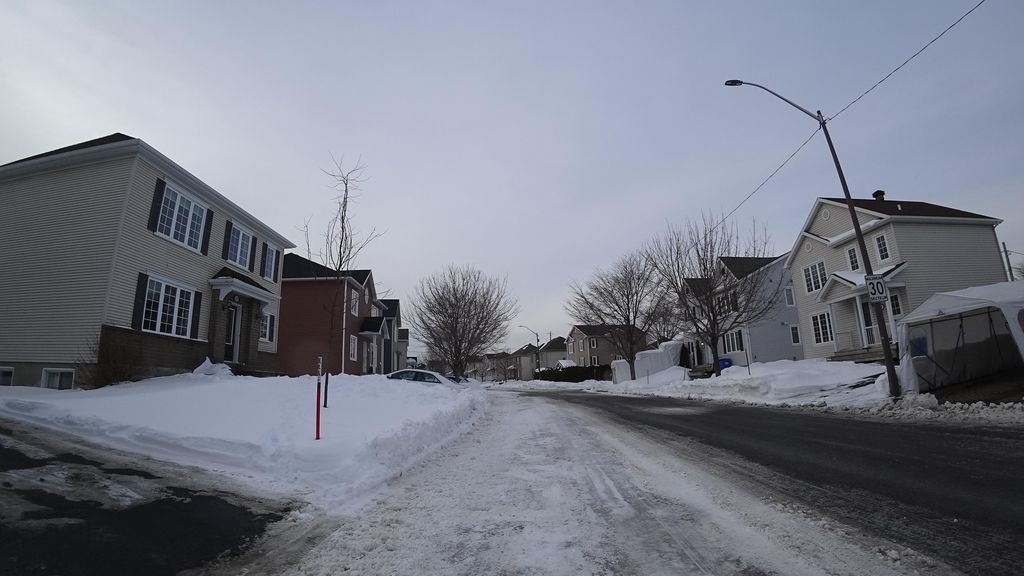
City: quebec_city